Question: <URL>

The attached image has the page which I am designing.
Here, I have written the following CSS :
'''
height: 100%;
width: 100%;
'''
While the width works fine, the height does not occupy the whole section of the screen.
I tested it on a smaller screen of 19 inches where it looks fine. I have a 21 inch screen where I face this issue.
Is there any way I can make this page to occupy the whole page irrespective of the screen size ?
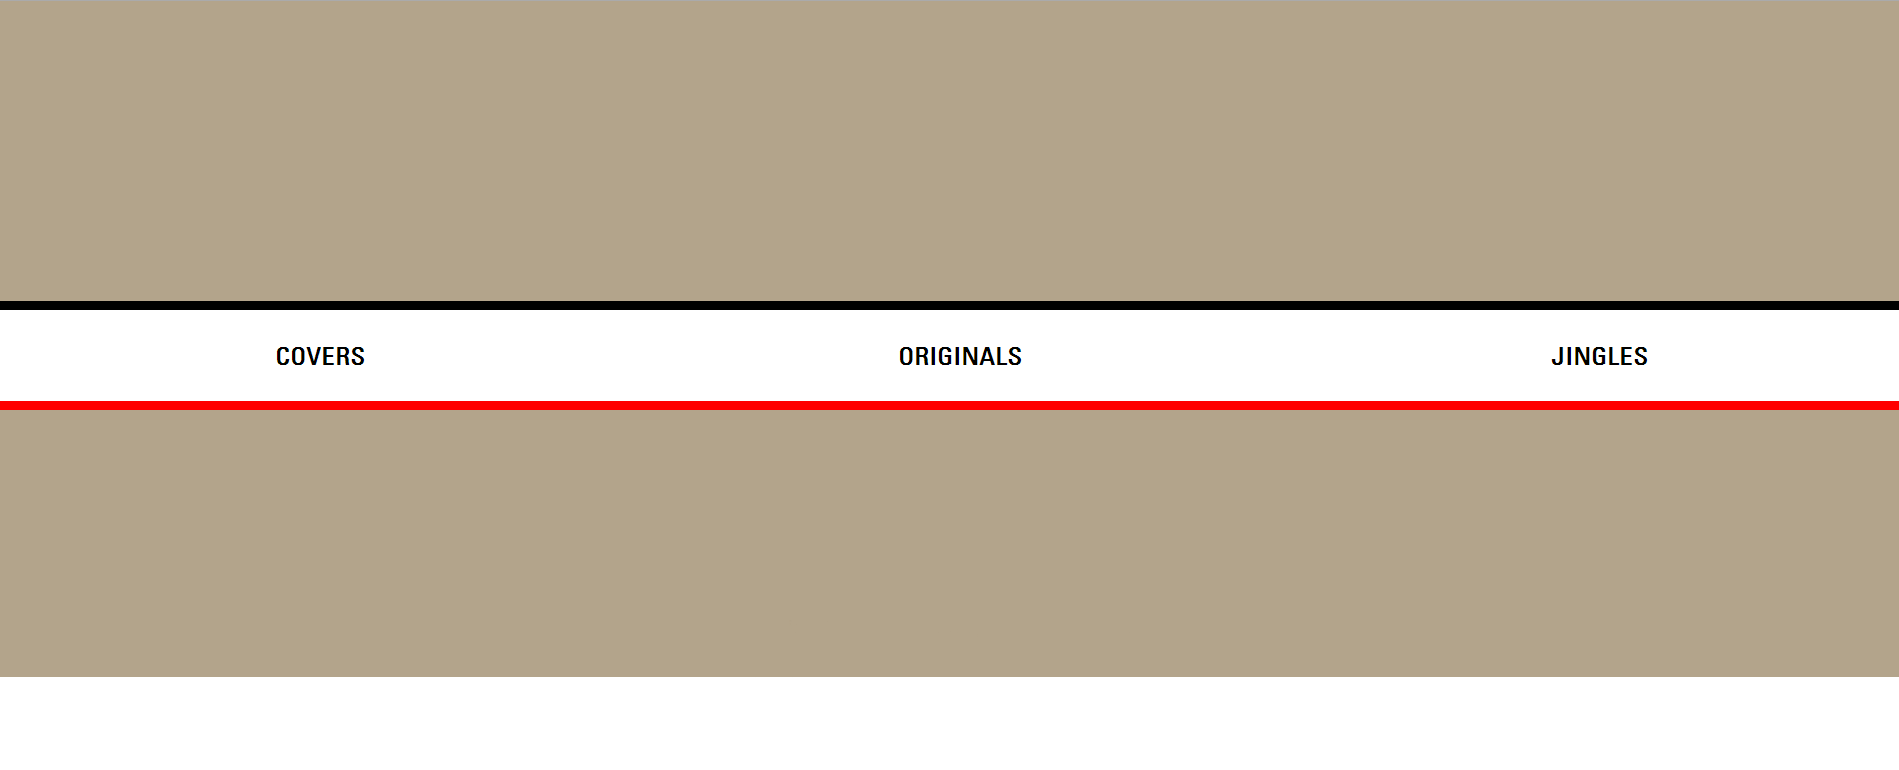
Answer: In order to get the full '100% height' of the screen you need to set all elements to be the 100% including 'html' and 'body'. Try this on your CSS:
'''
html,body {
height:100%;
}
.yourcontainer, .insidelements {
height:100%;
}
'''